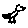
Label: bird